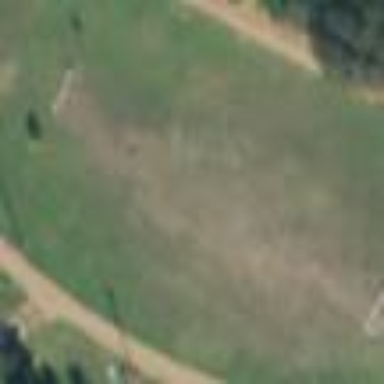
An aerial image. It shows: Soccer field.